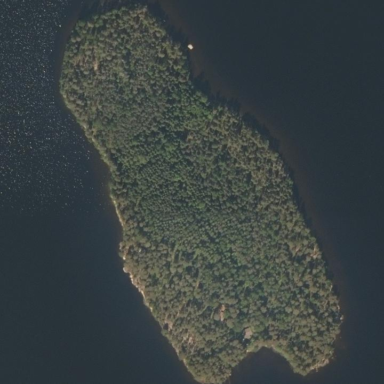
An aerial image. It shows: Island covered with woodland.